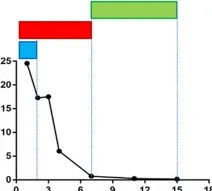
Dynamic changes in infection indexes and platelet counts in the patient after admission. (C) The serum procalcitonin level continued to decline.
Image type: pathology (immunostaining)